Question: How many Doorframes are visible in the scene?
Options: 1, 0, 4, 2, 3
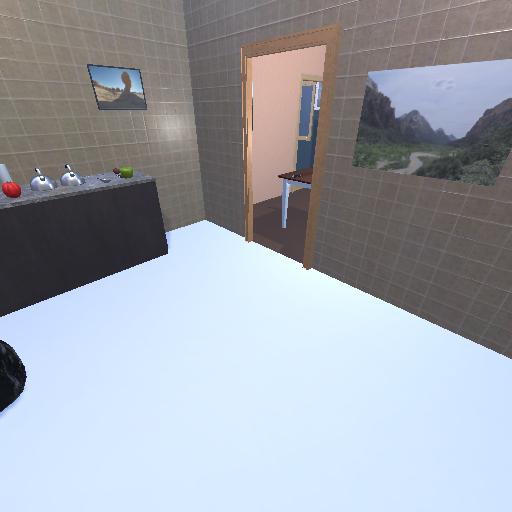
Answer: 1